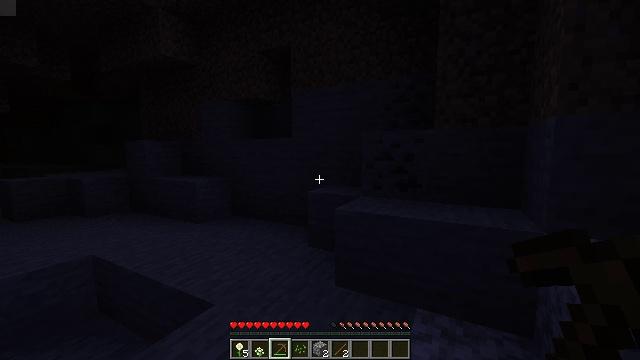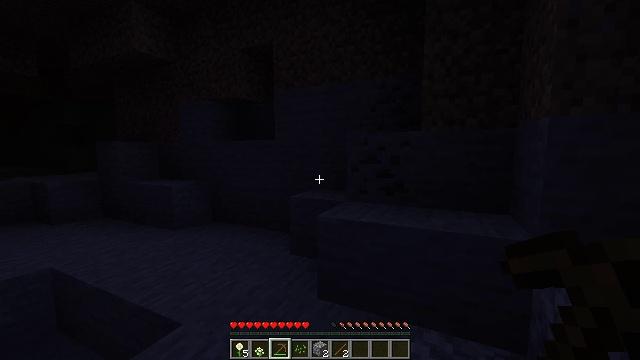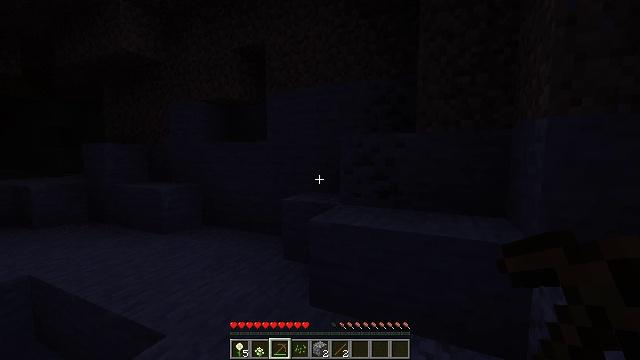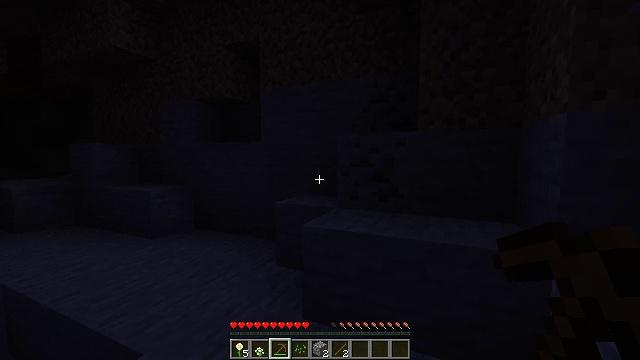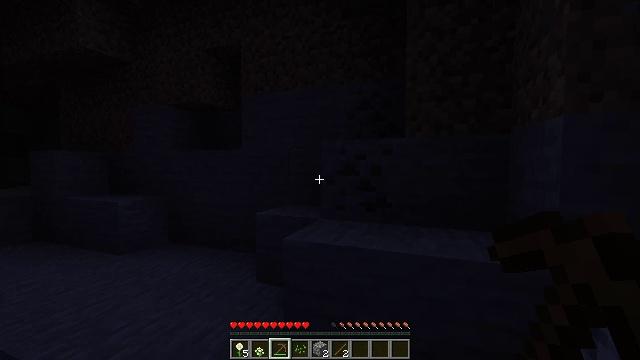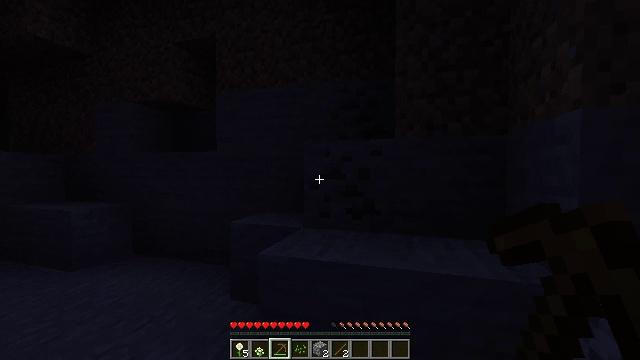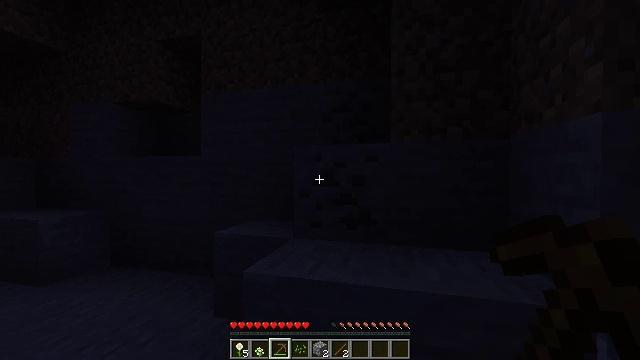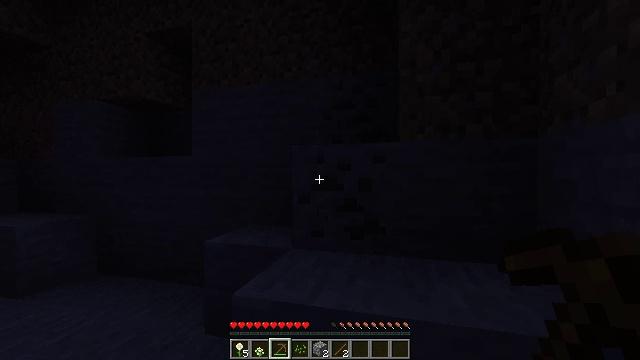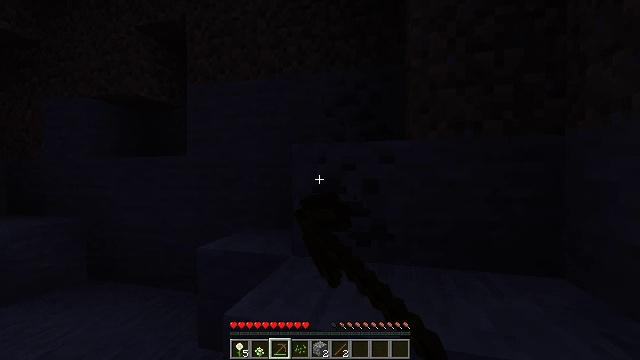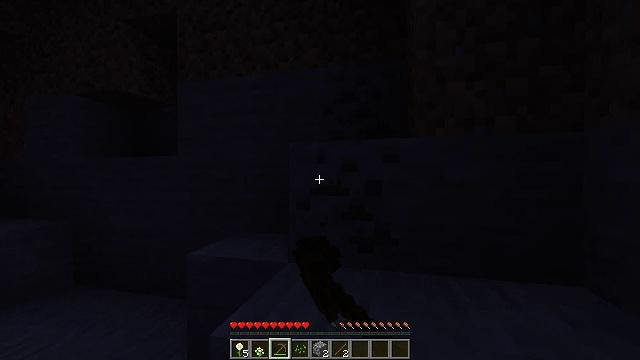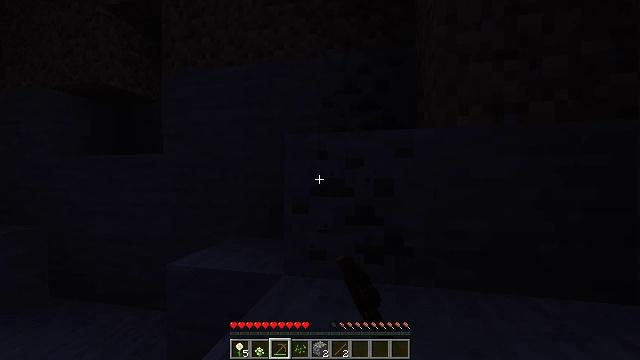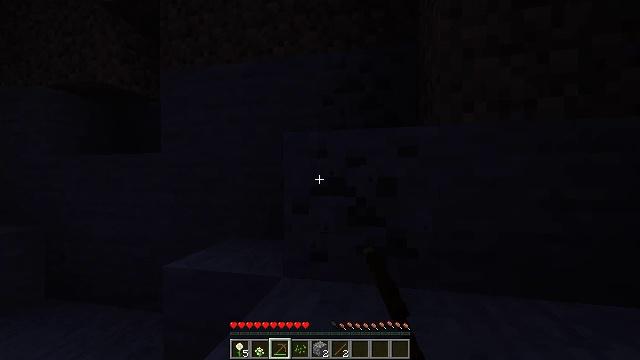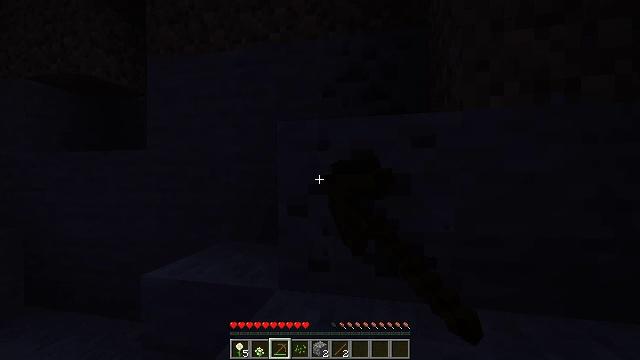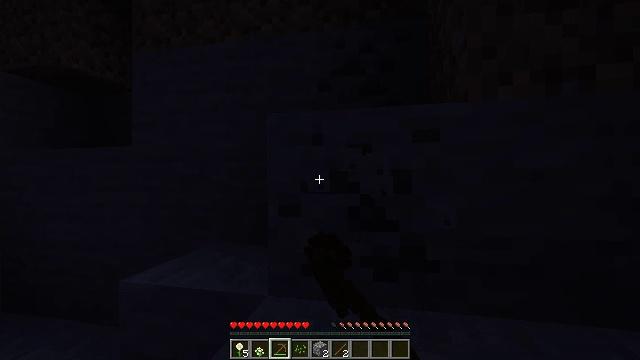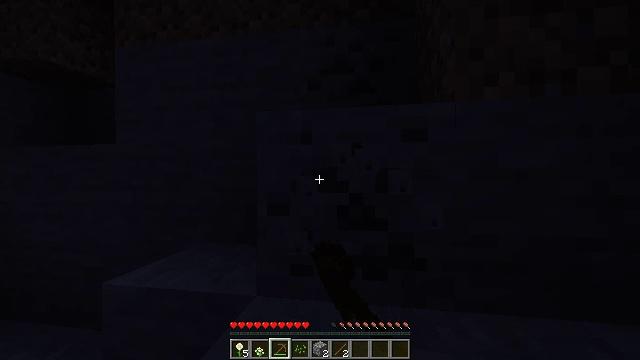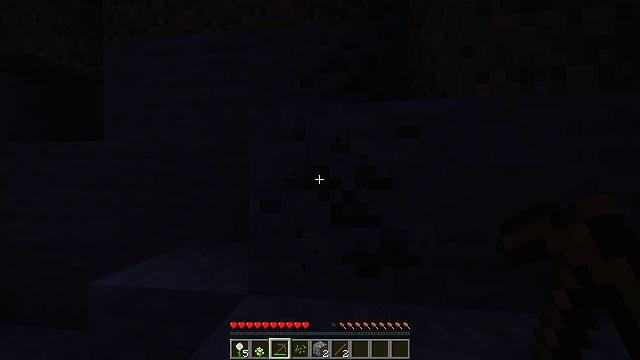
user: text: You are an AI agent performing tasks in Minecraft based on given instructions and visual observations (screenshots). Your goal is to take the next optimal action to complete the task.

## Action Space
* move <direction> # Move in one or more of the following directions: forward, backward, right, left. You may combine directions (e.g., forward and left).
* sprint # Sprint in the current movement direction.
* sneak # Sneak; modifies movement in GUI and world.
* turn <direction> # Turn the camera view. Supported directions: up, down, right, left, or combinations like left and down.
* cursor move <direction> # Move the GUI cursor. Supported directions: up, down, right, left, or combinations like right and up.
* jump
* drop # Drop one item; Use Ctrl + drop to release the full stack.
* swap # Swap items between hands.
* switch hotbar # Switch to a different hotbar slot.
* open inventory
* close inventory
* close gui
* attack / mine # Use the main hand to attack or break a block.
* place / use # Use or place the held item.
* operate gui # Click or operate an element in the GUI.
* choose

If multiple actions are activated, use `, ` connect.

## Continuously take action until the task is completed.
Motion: motion action
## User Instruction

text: Find and mine the coal ore.
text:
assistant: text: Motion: move forward, turn right
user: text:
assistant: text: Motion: move forward, turn right
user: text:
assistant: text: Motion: move forward
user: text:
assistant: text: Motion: move forward, turn right and up
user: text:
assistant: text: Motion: move forward, turn right and up
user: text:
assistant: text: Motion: move forward, turn right
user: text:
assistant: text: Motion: move forward, attack / mine
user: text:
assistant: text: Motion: move forward, attack / mine
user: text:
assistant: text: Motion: move forward, attack / mine
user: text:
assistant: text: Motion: move forward, attack / mine
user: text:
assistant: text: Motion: move forward, attack / mine
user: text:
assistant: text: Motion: attack / mine
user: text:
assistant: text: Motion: turn right, attack / mine
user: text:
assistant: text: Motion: turn right, attack / mine
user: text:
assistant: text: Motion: turn right, attack / mine
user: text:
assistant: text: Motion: attack / mine
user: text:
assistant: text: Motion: attack / mine
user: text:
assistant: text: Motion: attack / mine
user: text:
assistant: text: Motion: attack / mine
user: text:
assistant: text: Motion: attack / mine
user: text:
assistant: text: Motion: attack / mine
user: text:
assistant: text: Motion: attack / mine
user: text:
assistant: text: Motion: attack / mine
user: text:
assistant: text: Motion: attack / mine
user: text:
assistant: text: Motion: attack / mine
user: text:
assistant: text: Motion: attack / mine
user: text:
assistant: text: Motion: attack / mine
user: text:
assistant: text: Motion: attack / mine
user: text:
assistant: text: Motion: attack / mine
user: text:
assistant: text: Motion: attack / mine